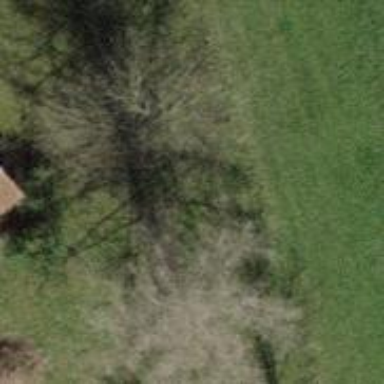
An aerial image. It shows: Beautiful tree in nature.